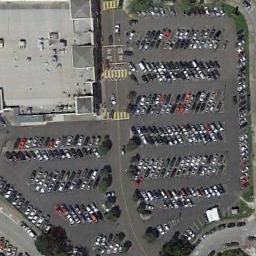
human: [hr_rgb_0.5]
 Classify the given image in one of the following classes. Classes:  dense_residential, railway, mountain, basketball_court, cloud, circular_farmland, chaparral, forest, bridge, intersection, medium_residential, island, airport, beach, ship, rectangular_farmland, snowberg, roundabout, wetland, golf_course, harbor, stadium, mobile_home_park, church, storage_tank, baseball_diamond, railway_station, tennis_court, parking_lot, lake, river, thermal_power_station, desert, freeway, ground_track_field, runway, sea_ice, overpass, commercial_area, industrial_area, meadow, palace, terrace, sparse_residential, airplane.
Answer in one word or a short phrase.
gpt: parking_lot